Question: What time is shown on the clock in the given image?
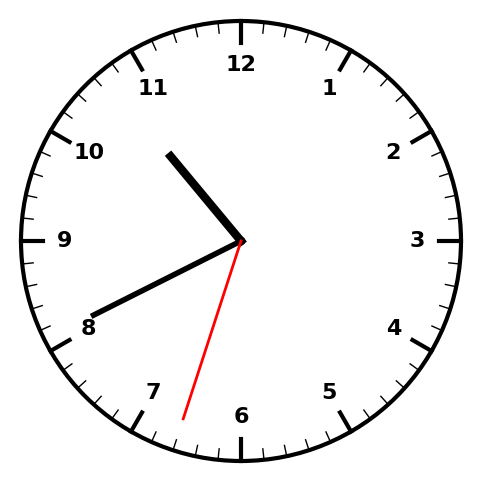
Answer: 10:40:33